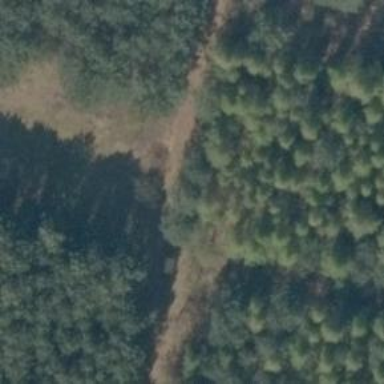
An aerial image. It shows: Grassy track with grade5 tracktype.